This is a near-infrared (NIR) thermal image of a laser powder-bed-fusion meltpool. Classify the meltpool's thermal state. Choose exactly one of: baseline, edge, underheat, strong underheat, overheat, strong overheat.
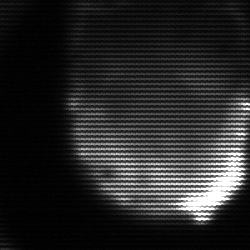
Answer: edge